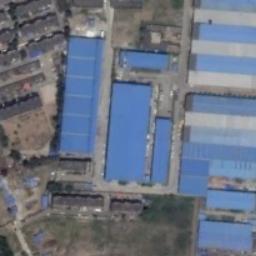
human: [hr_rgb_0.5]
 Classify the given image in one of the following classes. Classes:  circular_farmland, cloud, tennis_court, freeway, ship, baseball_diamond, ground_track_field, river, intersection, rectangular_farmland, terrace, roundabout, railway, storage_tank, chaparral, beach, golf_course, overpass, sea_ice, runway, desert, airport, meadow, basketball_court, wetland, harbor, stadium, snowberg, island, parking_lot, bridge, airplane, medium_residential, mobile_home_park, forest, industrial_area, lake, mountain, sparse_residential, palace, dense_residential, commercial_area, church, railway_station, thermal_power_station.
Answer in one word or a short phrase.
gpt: industrial_area